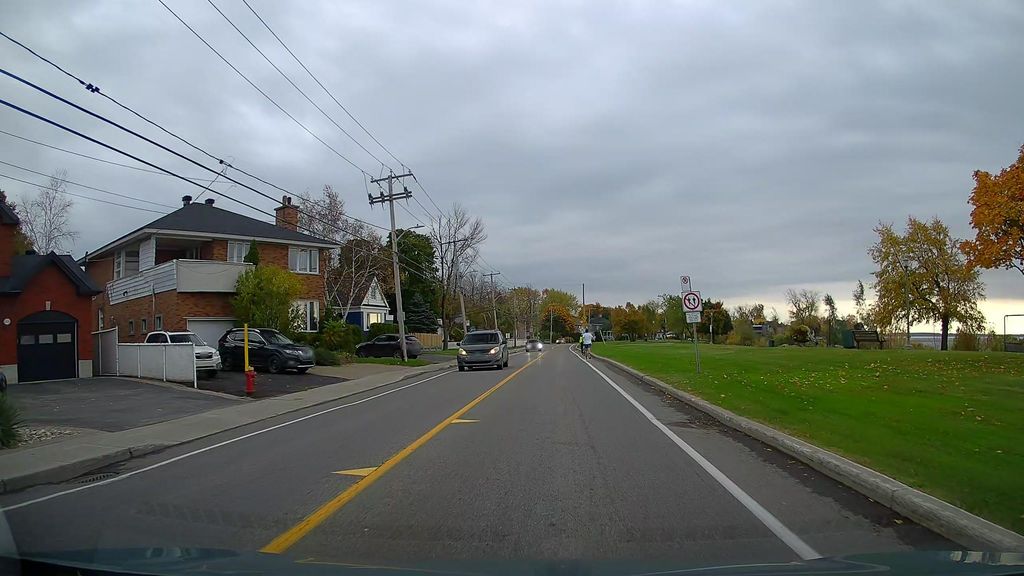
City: montreal